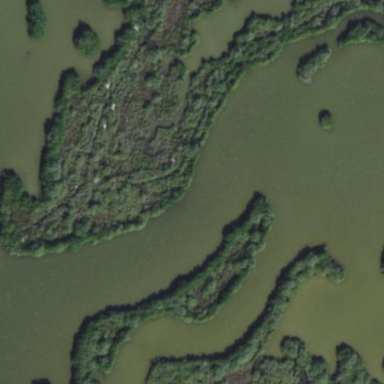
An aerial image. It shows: Wetland area dominated by mangroves.